Question: I'm making a "<URL>"-clone in Sprite Kit. For the constantly moving lines/players I'm using A CGMutablePathRef along with an SKShapeNode. In the update method I'm doing this
'''
// _lineNode is an instance of SKShapeNode and path is CGMutablePathRef
CGPathAddLineToPoint(path, NULL, _xPos, _yPos);
_lineNode.path = path;
'''
to add to the line. The update method is also updating the _xPos and _yPos constantly to make it grow.
I guess what I'm really asking is is there another, more efficient way of drawing the lines, since the way I'm doing it now drops the frame rate way too much after a while (about 15-20 seconds). At this point the FPS just drops constantly until the game is unplayable. The Time Profiler tells me that this line: _lineNode.path = path is the cause of the FPS drop.
Thanks for any help! It is greatly appreciated.
PS.
I'm trying to not use SKShapeNode at all since they seem to not being able to draw the lines too good (Small holes/artifacts in the curves etc.)
Screenshot:

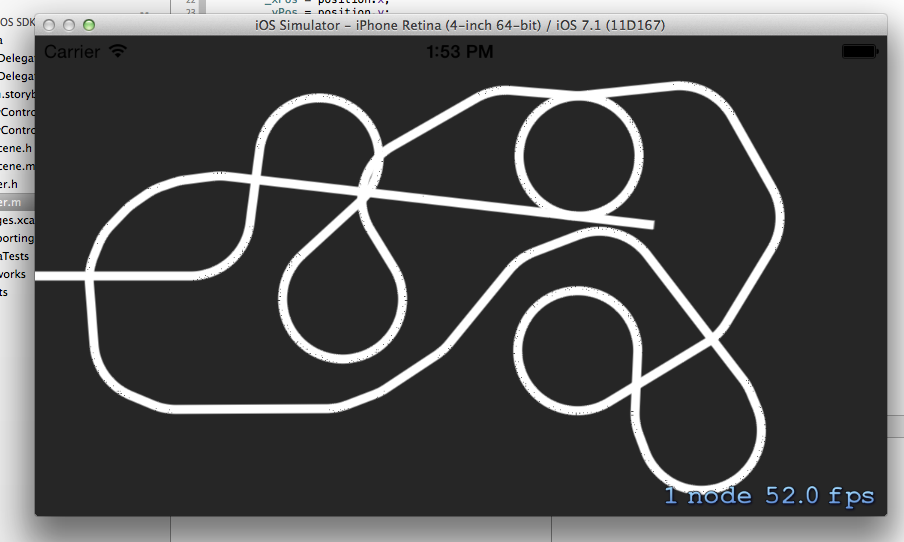
Answer: Unfortunately, SKShapeNode is not that great for what you are trying to do. However, there is a way to optimize this, albeit with some caveats.
First one of the largest problems with the fps is that the draw count gets extremely high because each line segment you add is another draw. If you set 'showsDrawCount' on your 'SKView' instance, you will see what I mean.
In this answer <URL>, you can get more information about how you can use 'shouldRasterize' property of a 'SKEffectNode' to solve the problem if you are drawing something once. If you don't do this, you will have processor time spent on numerous draws each frame.
So you can see that the draws is the main issue with you not getting the performance you desire. However, you seem to want to be drawing consistently over time, so what I am going to suggest might be a viable solution for you.
The logic of the solution I am suggesting is as such :
1 - Create a 'SKSpriteNode' that we can use as a canvas.
2 - Create one 'SKShapeNode' that will be used to draw ONLY the current line segment.
3 - Make that 'SKShapeNode' a child of the canvas.
4 - Draw a new line segment via 'SKShapeNode'
5 - Use the 'SKView' method 'textureFromNode to save what has currently been drawn on the canvas.
6 - set the texture of the canvas to that texture.
Loop back to #4 and make a new path for your 'SKShapeNode' for the next line segment.
Repeat as needed.
The result should be that your draw count will never be higher than 2 draws, which would solve the problem of a high draw count.
Basically, you are preserving what has previously been drawn in a texture, therefore only ever needing one 'SKShapeNode' draw for the latest line segment and one draw for the 'SKTexture'.
Again, I have not tried this process yet, and if there is any lag it would be in that 'textureFromNode' call each frame. If anything would be your bottleneck, that would be it!
I might try this theory out some time today, as I need 'textureFromNode' for another problem I am trying to solve, and so I'll definitely find out how fast/slow that method is! haha
This is not complete code, but is the important parts to achieve the desired drawing performance (60fps) :
The basic node elements are :
container -> SKNode that contains all elements that need to be cached
canvas -> SKSpriteNode that will display the cached version of drawn segments
pool of segments -> used to draw segments initially, and get reused as needed
First create a pool of SKShapeNodes :
'''
pool = [[NSMutableArray alloc]init];
//populate the SKShapeNode pool
// the amount of segments in pool, dictates how many segments
// will be drawn before caching occurs.
for (int index = 0; index < 5; index++)
{
SKShapeNode *segment = [[SKShapeNode alloc]init];
segment.strokeColor = [SKColor whiteColor];
segment.glowWidth = 1;
[pool addObject:segment];
}
'''
Next create method for getting a SKShapeNode from pool :
'''
-(SKShapeNode *)getShapeNode
{
if (pool.count == 0)
{
// if pool is empty,
// cache the current segment draws and return segments to pool
[self cacheSegments];
}
SKShapeNode *segment = pool[0];
[pool removeObjectAtIndex:0];
return segment;
}
'''
Next create a method for getting a segment from pool and drawing the line :
'''
-(void)drawSegmentFromPoint:(CGPoint)fromPoint toPoint:(CGPoint)toPoint
{
SKShapeNode *curSegment = [self getShapeNode];
CGMutablePathRef path = CGPathCreateMutable();
curSegment.lineWidth = 3;
curSegment.strokeColor = [SKColor whiteColor];
curSegment.glowWidth = 1;
curSegment.name = @"segment";
CGPathMoveToPoint(path, NULL, fromPoint.x, fromPoint.y);
CGPathAddLineToPoint(path, NULL, toPoint.x, toPoint.y);
curSegment.path = path;
lastPoint = toPoint;
[canvas addChild:curSegment];
}
'''
Next is a method for creating a texture and returning existing segments to the pool :
'''
-(void)cacheSegments
{
SKTexture *cacheTexture =[ self.view textureFromNode:container];
canvas.texture = cacheTexture;
[canvas setSize:CGSizeMake(canvas.texture.size.width, canvas.texture.size.height)];
canvas.anchorPoint = CGPointMake(0, 0);
[canvas enumerateChildNodesWithName:@"segment" usingBlock:^(SKNode *node, BOOL *stop)
{
[node removeFromParent];
[pool addObject:node];
}];
}
'''
Lastly the touch handlers :
'''
-(void)touchesBegan:(NSSet *)touches withEvent:(UIEvent *)event
{
[self cacheSegments];
for (UITouch *touch in touches)
{
CGPoint location = [touch locationInNode:self];
lastPoint = location;
[self drawSegmentFromPoint:lastPoint toPoint:location];
}
}
-(void)touchesMoved:(NSSet *)touches withEvent:(UIEvent *)event
{
for (UITouch *touch in touches)
{
CGPoint location = [touch locationInNode:self];
[self drawSegmentFromPoint:lastPoint toPoint:location];
}
}
'''
As I said, this is not all inclusive code, I assume you understand enough about the concept that you can implement into your application. These are just examples of my barebones implementation.